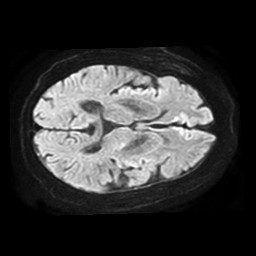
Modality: TRACE
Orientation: axial
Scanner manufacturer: philips
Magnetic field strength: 1.5 T
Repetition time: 3.838 s
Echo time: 0.09755 s